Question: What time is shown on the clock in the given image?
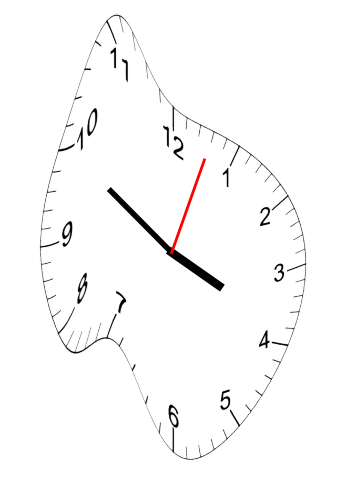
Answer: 03:50:03